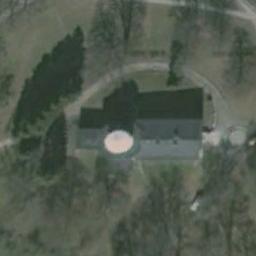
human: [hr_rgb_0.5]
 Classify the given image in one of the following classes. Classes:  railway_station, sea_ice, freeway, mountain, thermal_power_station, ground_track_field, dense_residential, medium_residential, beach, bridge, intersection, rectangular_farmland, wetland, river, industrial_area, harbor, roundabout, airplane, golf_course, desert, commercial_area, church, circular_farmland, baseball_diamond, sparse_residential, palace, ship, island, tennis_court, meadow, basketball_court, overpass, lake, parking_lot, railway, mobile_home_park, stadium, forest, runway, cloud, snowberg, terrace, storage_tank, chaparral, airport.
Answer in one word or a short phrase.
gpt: church